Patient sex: M
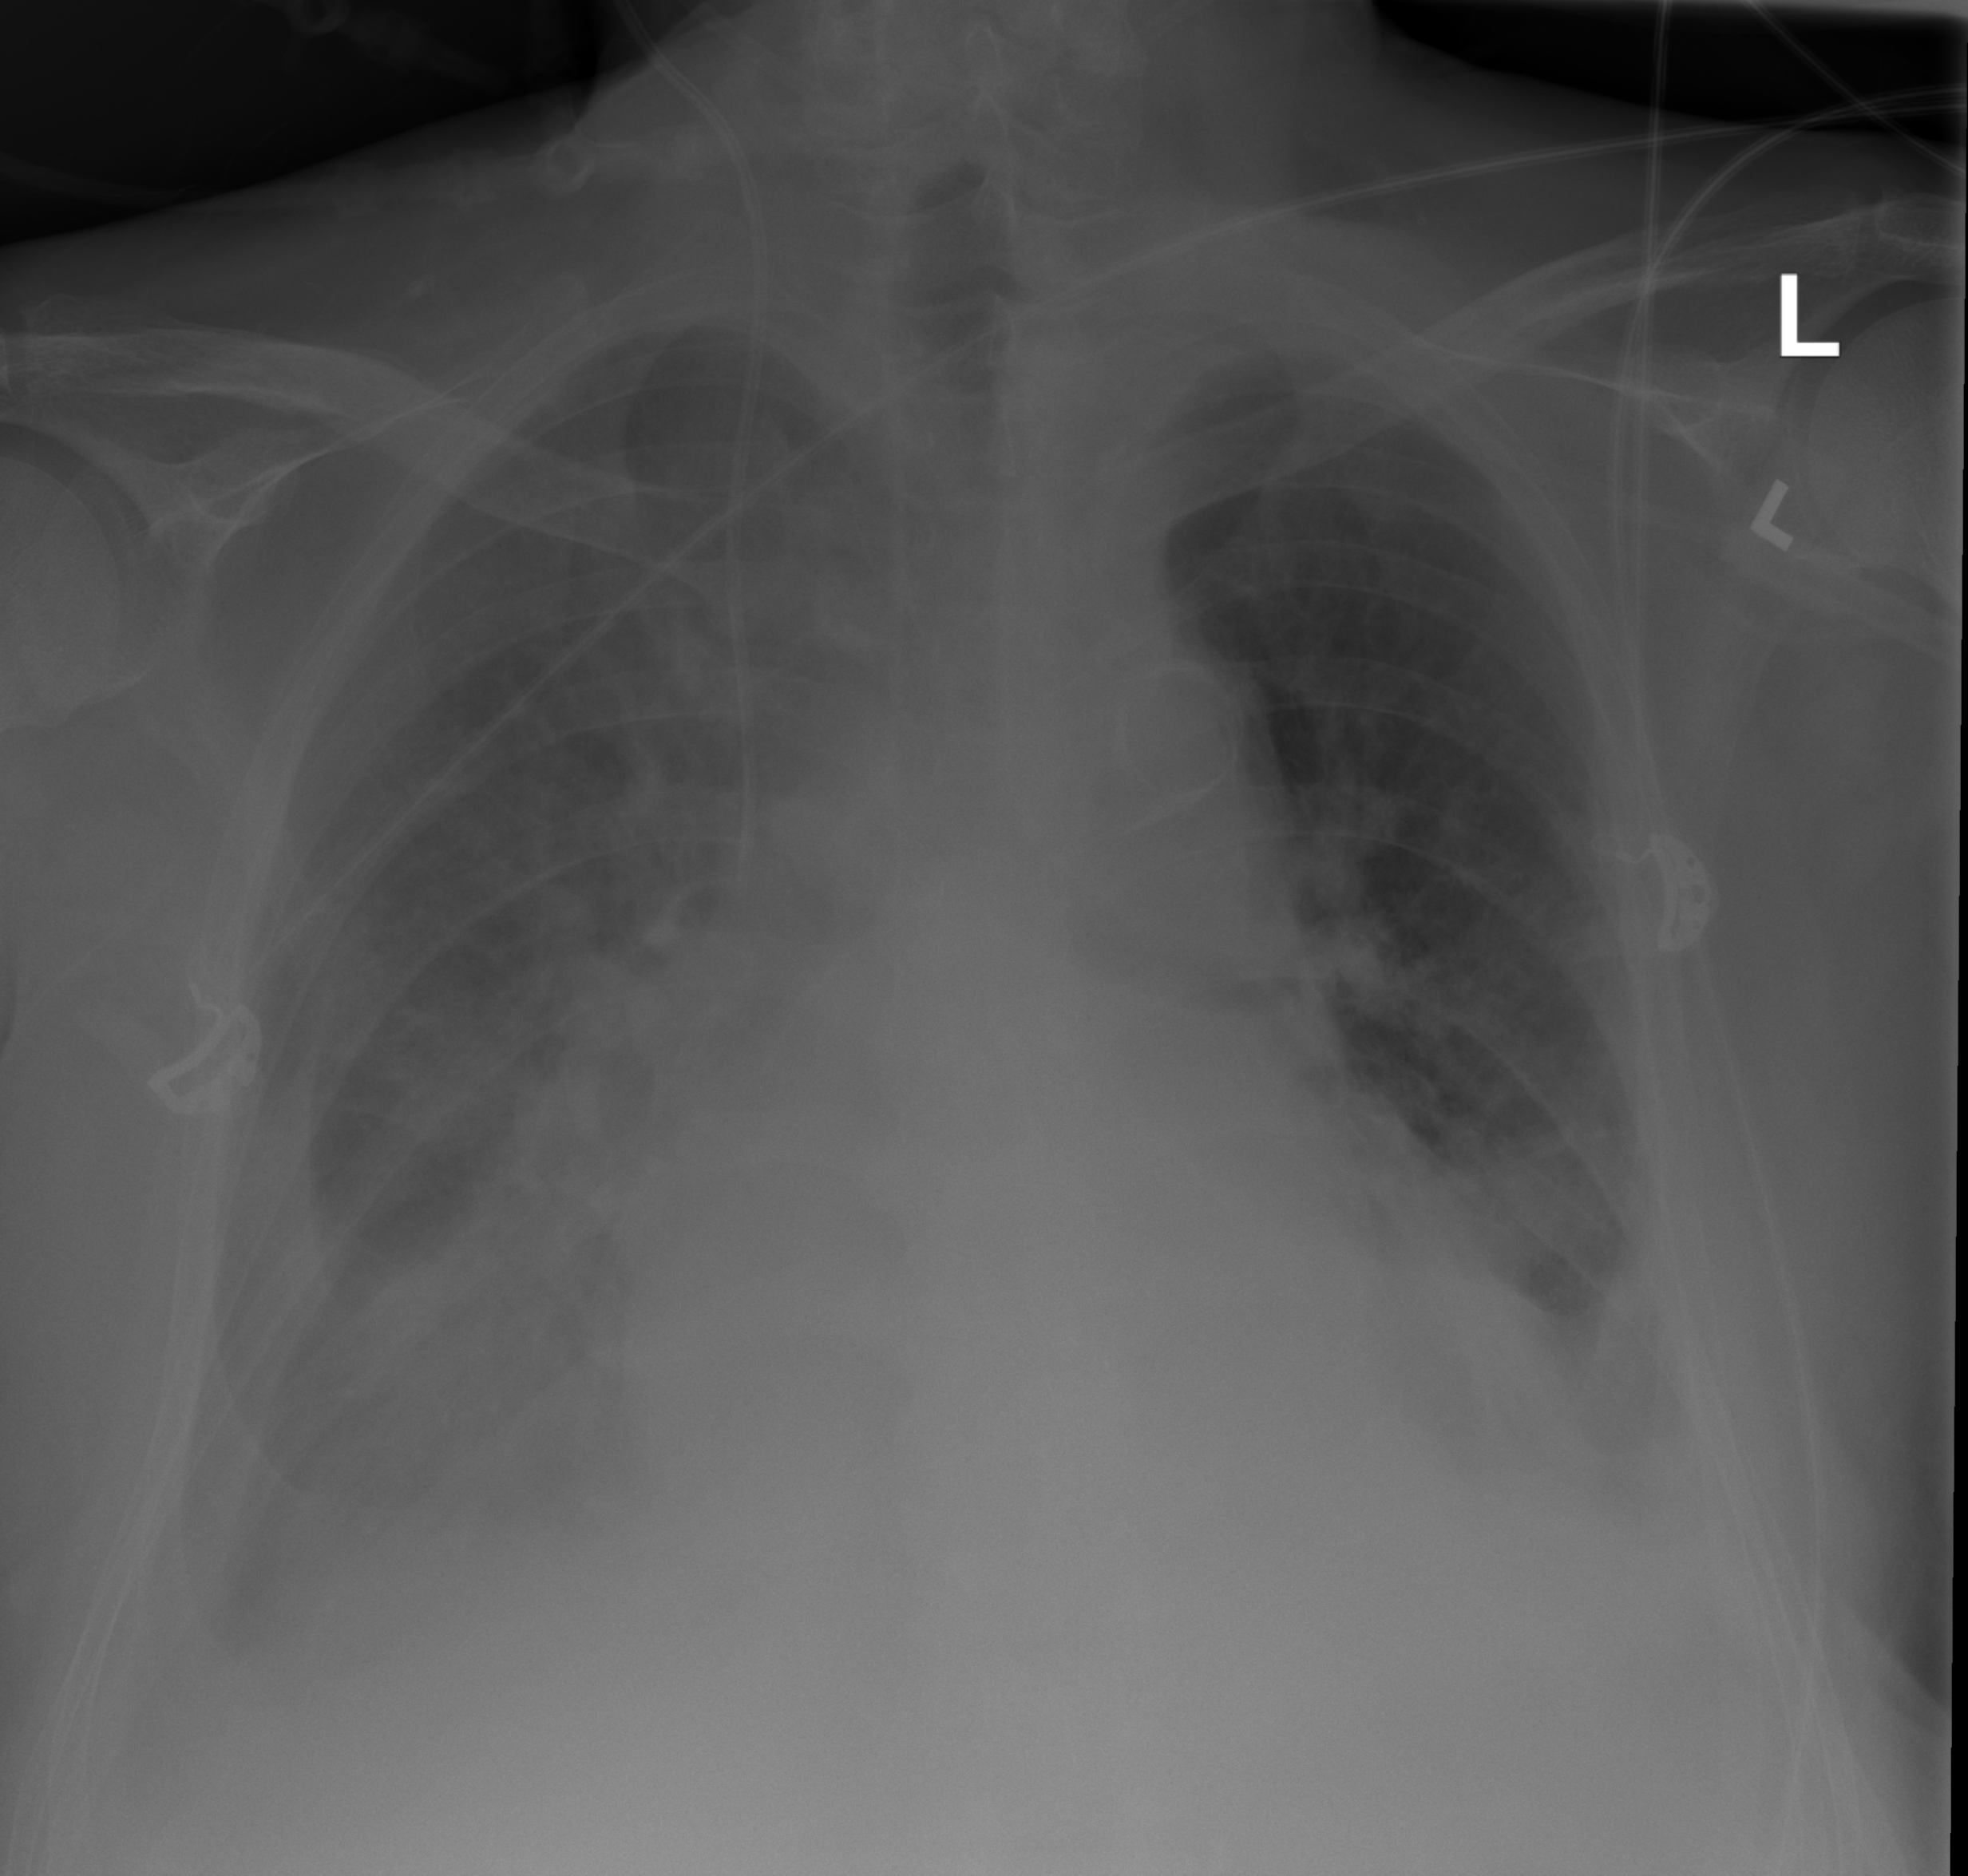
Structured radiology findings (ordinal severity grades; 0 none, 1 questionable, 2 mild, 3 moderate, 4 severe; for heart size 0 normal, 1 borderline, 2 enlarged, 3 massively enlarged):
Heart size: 2
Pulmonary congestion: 3
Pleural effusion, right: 3
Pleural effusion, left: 2
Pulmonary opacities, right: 2
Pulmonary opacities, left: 0
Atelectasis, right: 2
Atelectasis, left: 2